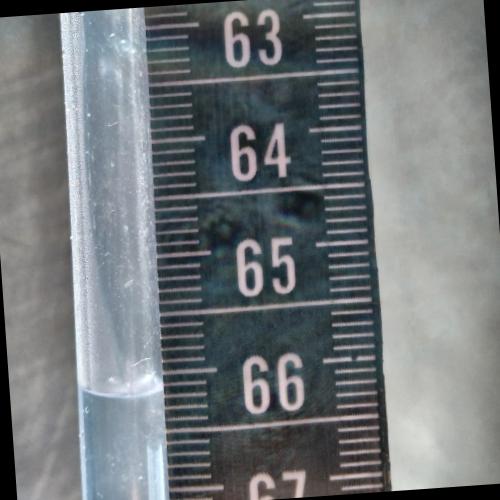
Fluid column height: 66.1 cm